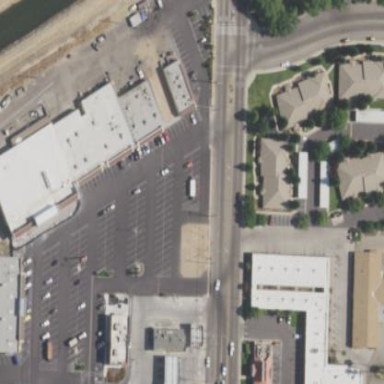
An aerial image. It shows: Shopping center in commercial area.